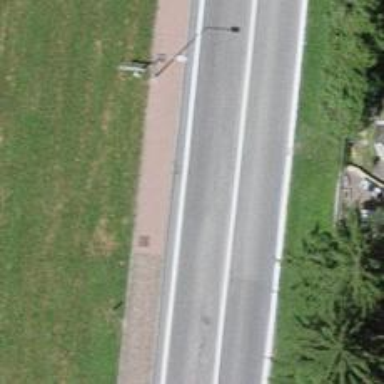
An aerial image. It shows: Road with "give way" sign.